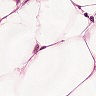
Metastatic tissue present: yes